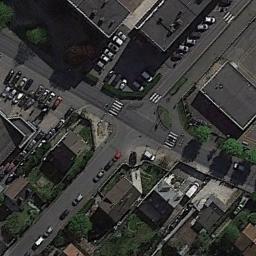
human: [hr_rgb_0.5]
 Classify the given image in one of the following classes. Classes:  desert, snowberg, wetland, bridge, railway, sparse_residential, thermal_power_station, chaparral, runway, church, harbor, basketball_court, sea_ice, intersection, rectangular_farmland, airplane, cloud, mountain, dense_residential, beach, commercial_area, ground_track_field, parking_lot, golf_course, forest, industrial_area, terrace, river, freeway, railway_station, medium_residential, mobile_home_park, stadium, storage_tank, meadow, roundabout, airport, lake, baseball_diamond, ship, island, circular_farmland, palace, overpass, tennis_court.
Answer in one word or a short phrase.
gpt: intersection